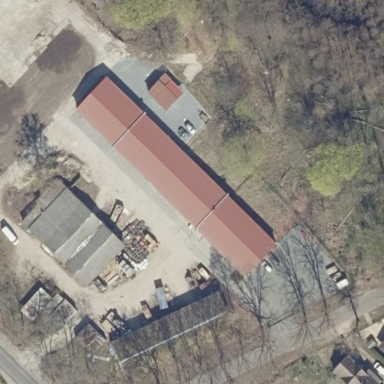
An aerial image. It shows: Industrial building.